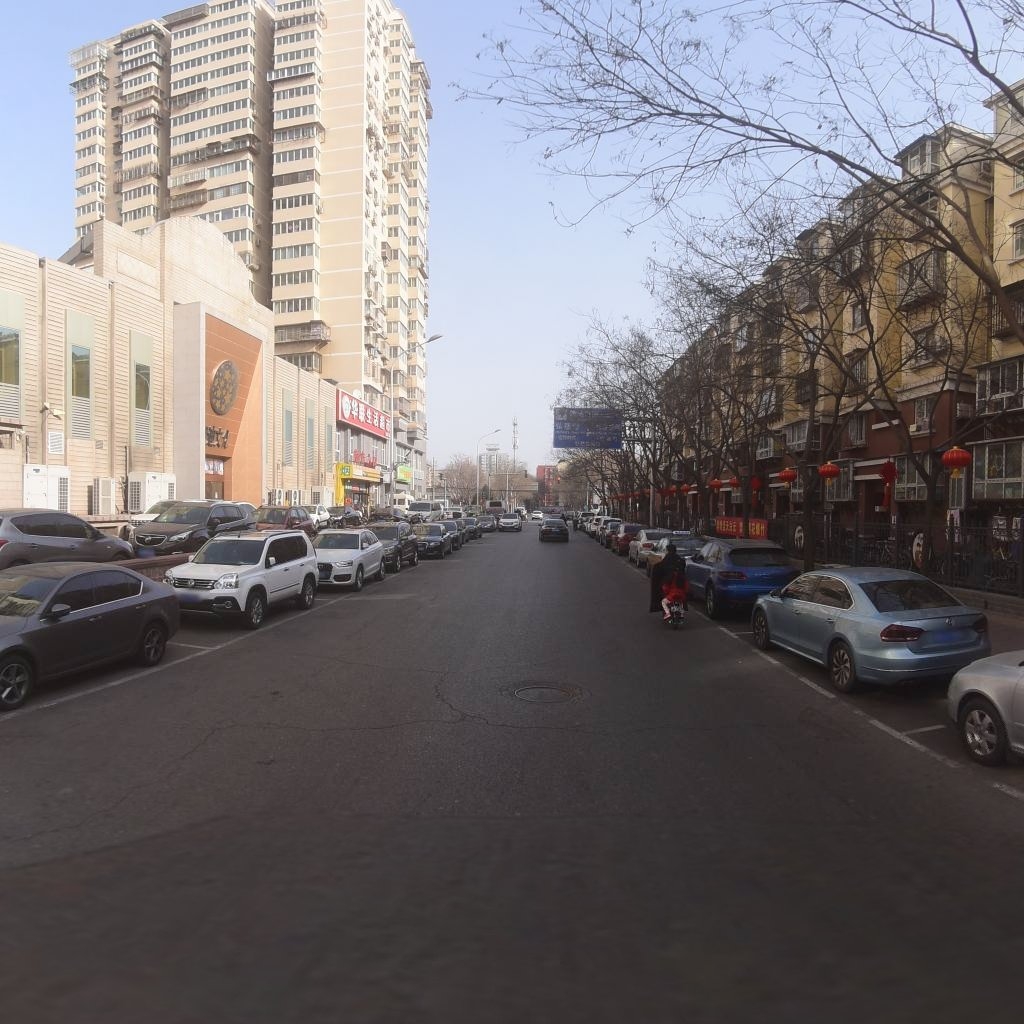
Region: Xicheng
Road damage annotations: transverse crack, transverse crack, manhole cover, transverse crack, longitudinal crack